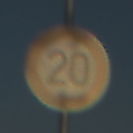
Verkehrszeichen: Geschwindigkeit20
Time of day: SunriseSunset
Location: Outdoor (Beach)
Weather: Clear
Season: NotSpecified
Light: Natural